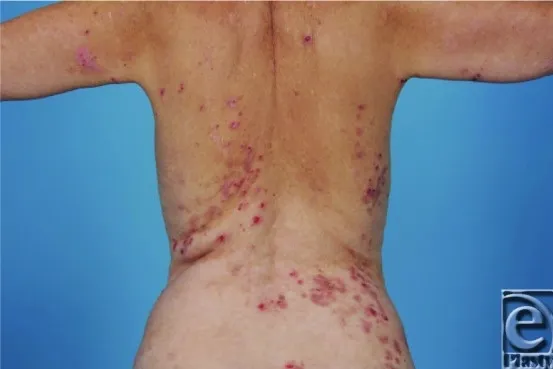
Extent of EB in the current patient.
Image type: radiology (ct)